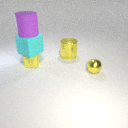
small yellow metal sphere to the right of small yellow rubber cube